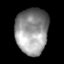
Tissue: lung
Cell type: Epithelial cells
Senescence score: 0.1953
Nuclear area (px): 1472
Mean DAPI intensity: 146.542